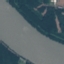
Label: River